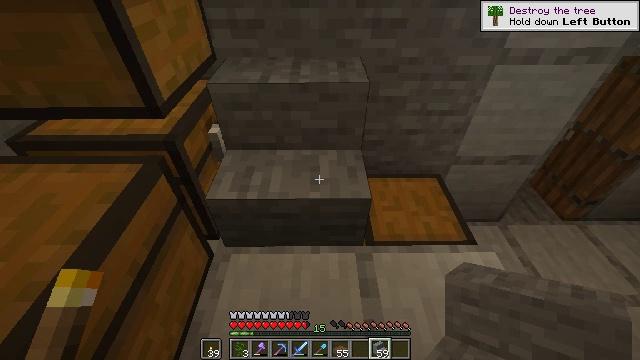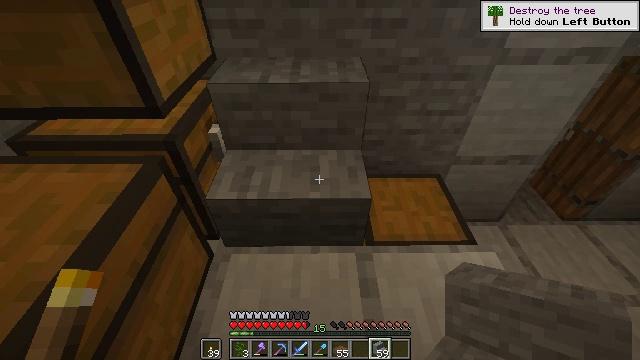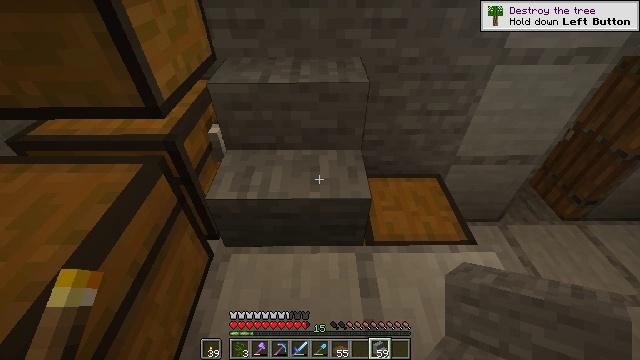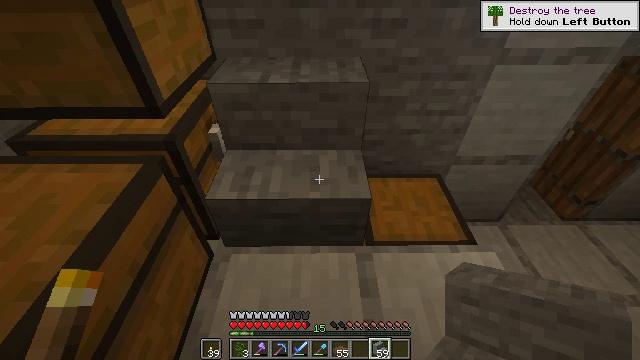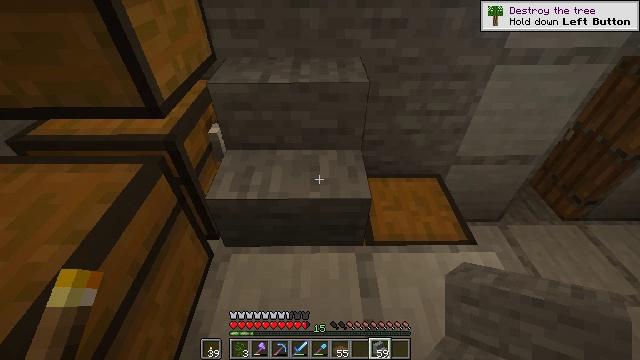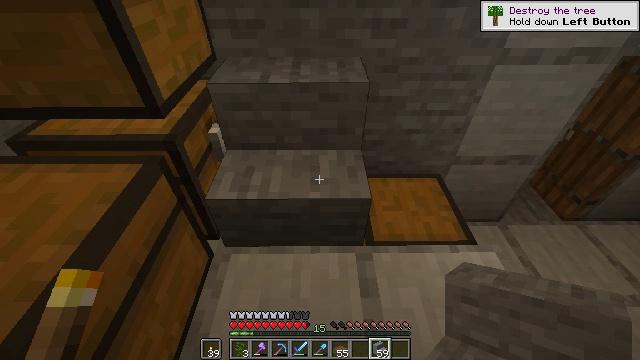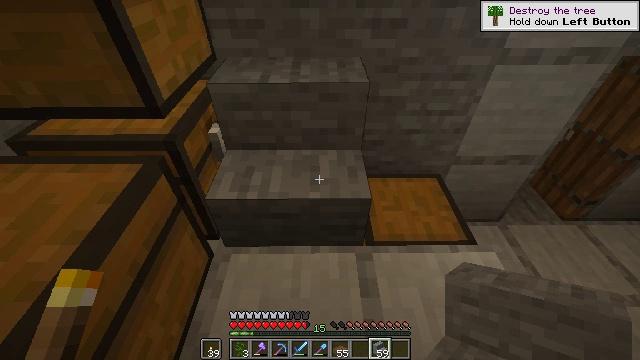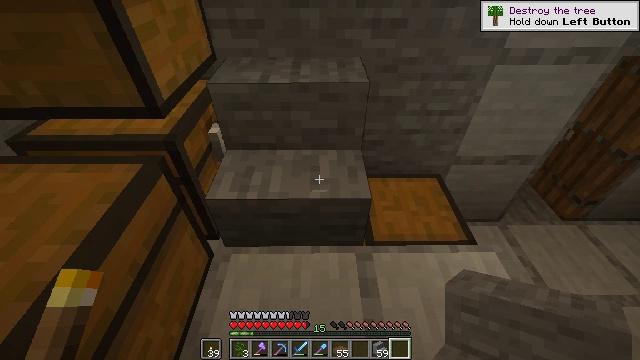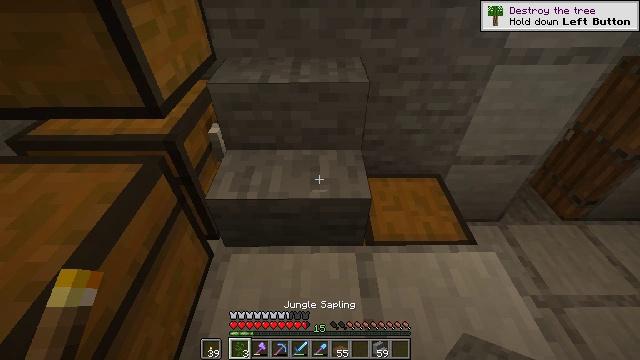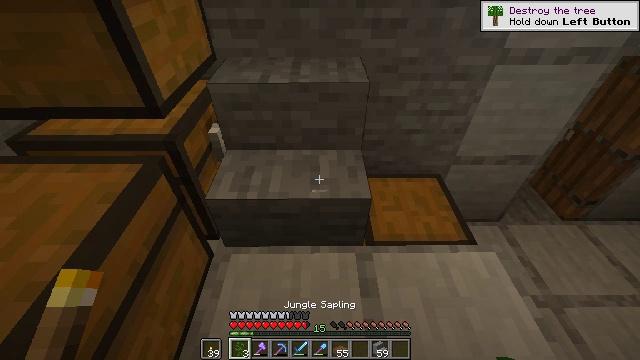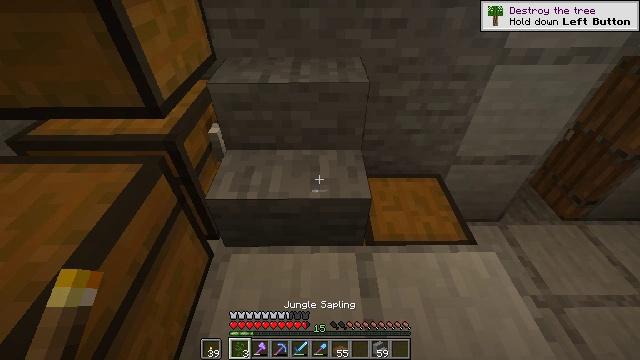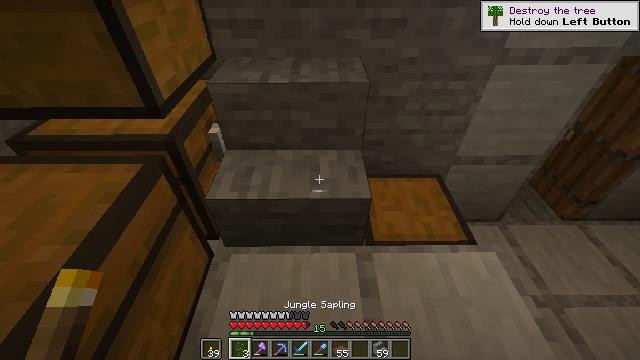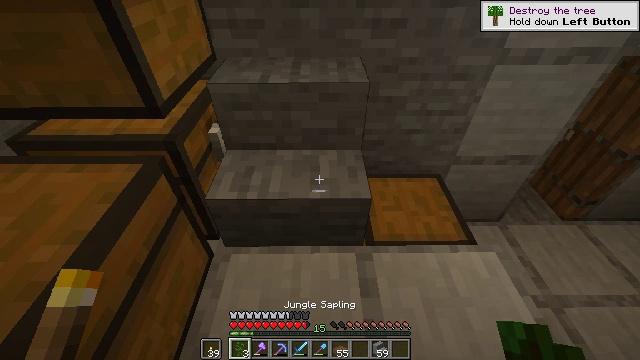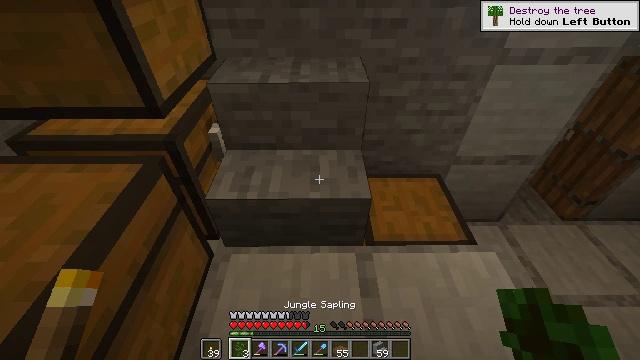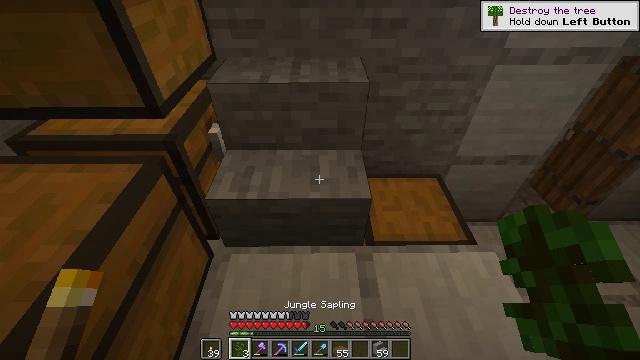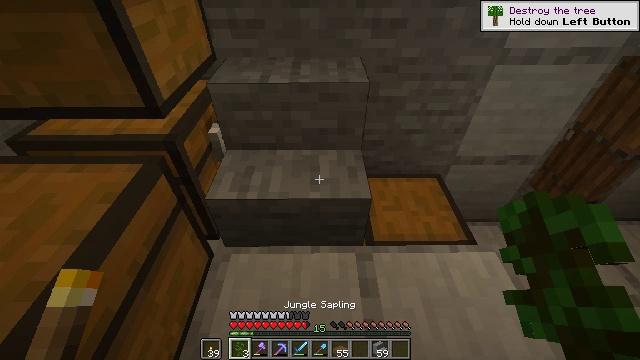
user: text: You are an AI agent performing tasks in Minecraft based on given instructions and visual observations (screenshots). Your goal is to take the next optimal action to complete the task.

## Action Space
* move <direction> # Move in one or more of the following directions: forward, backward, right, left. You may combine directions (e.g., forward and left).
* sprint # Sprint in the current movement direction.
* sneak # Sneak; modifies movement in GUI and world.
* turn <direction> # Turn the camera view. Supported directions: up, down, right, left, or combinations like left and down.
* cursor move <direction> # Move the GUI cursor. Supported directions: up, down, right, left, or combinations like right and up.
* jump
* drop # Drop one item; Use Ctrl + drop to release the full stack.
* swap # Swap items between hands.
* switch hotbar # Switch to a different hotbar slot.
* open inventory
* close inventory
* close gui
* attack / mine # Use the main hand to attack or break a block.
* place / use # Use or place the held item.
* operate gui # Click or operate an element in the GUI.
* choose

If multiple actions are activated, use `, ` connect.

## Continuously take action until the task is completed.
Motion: motion action
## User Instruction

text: Mine the stone stairs.
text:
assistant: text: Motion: no_op
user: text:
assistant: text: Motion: no_op
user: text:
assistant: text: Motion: no_op
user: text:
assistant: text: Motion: no_op
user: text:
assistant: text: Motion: no_op
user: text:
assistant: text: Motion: no_op
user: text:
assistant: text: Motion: no_op
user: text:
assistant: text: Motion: no_op
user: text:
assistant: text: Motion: no_op
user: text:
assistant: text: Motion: no_op
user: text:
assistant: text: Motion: no_op
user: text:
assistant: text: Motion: no_op
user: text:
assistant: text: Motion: no_op
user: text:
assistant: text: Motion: no_op
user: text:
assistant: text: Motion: no_op
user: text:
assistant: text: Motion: no_op
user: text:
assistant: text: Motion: no_op
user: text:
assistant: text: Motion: no_op
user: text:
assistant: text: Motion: no_op
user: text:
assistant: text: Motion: no_op
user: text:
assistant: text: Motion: no_op
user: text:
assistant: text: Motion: no_op
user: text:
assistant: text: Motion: no_op
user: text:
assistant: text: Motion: no_op
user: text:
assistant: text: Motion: no_op
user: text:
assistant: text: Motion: no_op
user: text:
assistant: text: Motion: no_op
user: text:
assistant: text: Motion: attack / mine
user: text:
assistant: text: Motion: attack / mine
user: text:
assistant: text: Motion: attack / mine